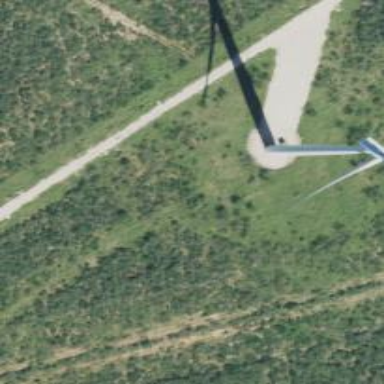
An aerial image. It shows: Wind generator powered by horizontal-axis wind turbine.